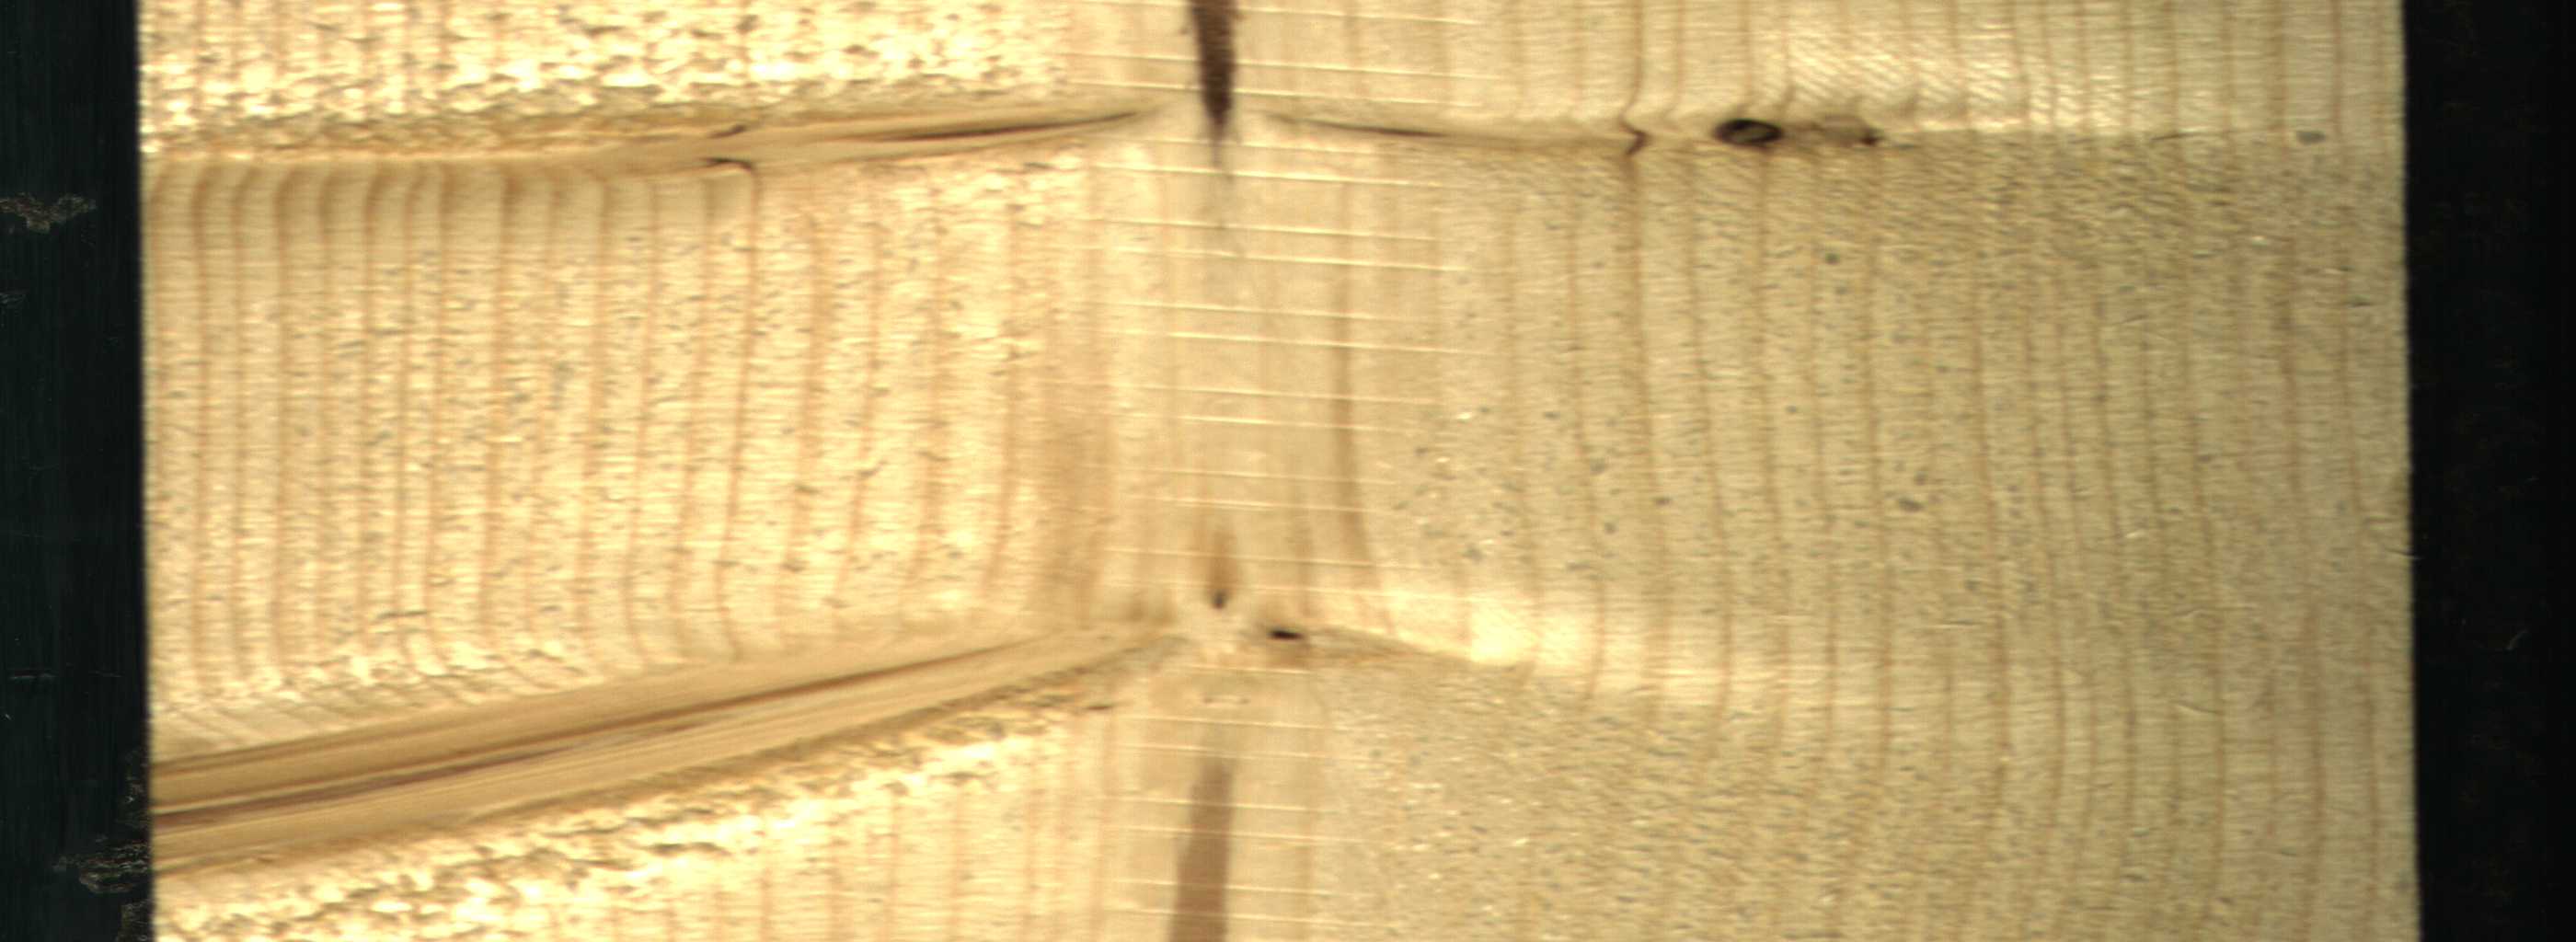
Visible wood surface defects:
Marrow
Marrow
Dead_Knot
Live_Knot
Live_Knot
Live_Knot
Live_Knot
Live_Knot